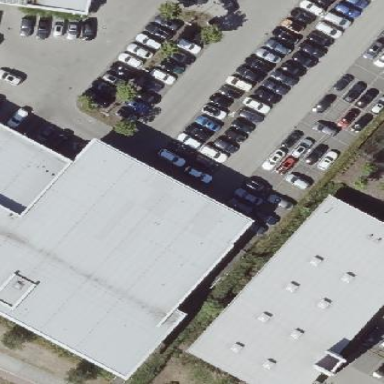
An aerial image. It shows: View of roof of building.